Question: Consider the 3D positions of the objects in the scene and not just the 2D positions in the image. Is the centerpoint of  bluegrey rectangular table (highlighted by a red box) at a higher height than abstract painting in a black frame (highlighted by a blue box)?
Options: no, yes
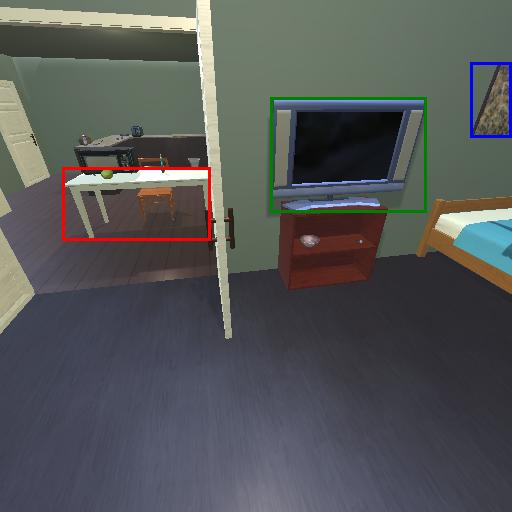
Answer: no